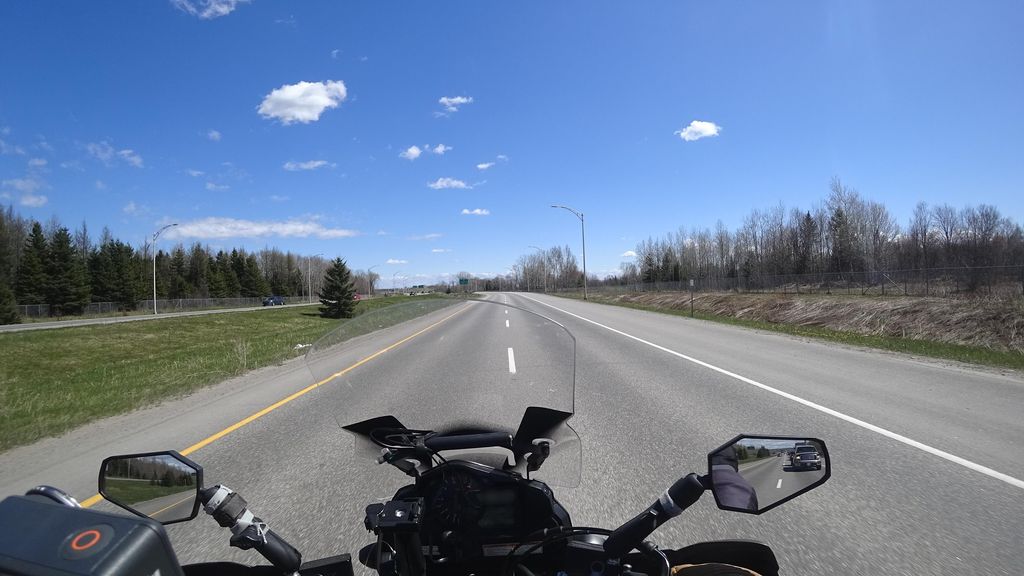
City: quebec_city